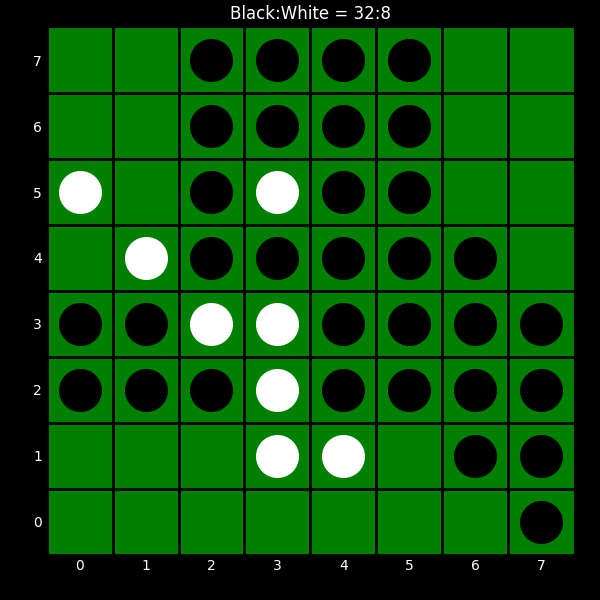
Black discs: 32
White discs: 8